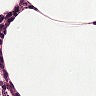
Metastatic tissue present: no